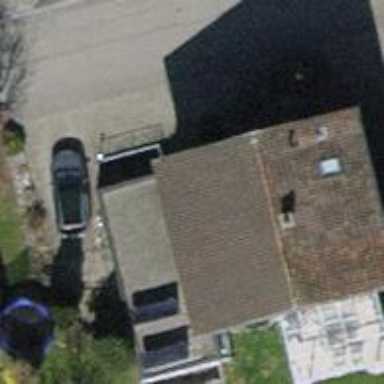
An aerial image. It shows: Detached building with gabled roof.